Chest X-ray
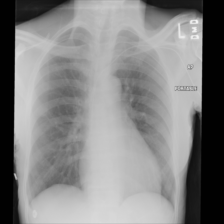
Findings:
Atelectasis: negative
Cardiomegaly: negative
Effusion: negative
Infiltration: negative
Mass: negative
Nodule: negative
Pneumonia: negative
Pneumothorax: negative
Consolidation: negative
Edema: negative
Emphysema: negative
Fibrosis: negative
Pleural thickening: negative
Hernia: negative